Field crop: maize
Growth stage: 1
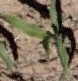
Species: maize